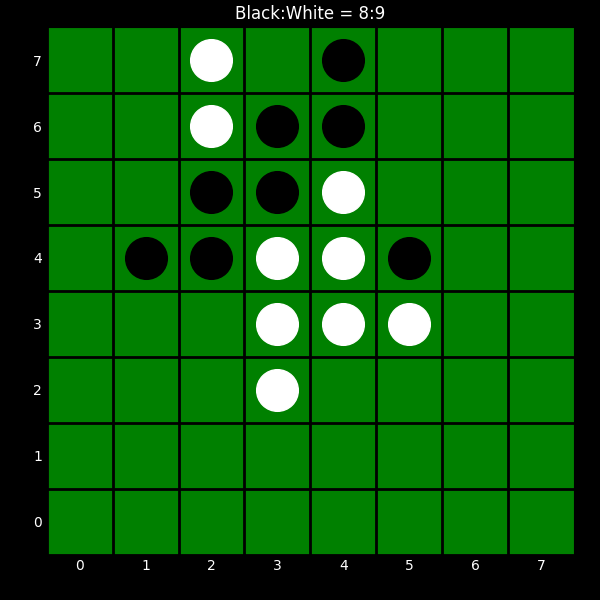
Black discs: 8
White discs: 9